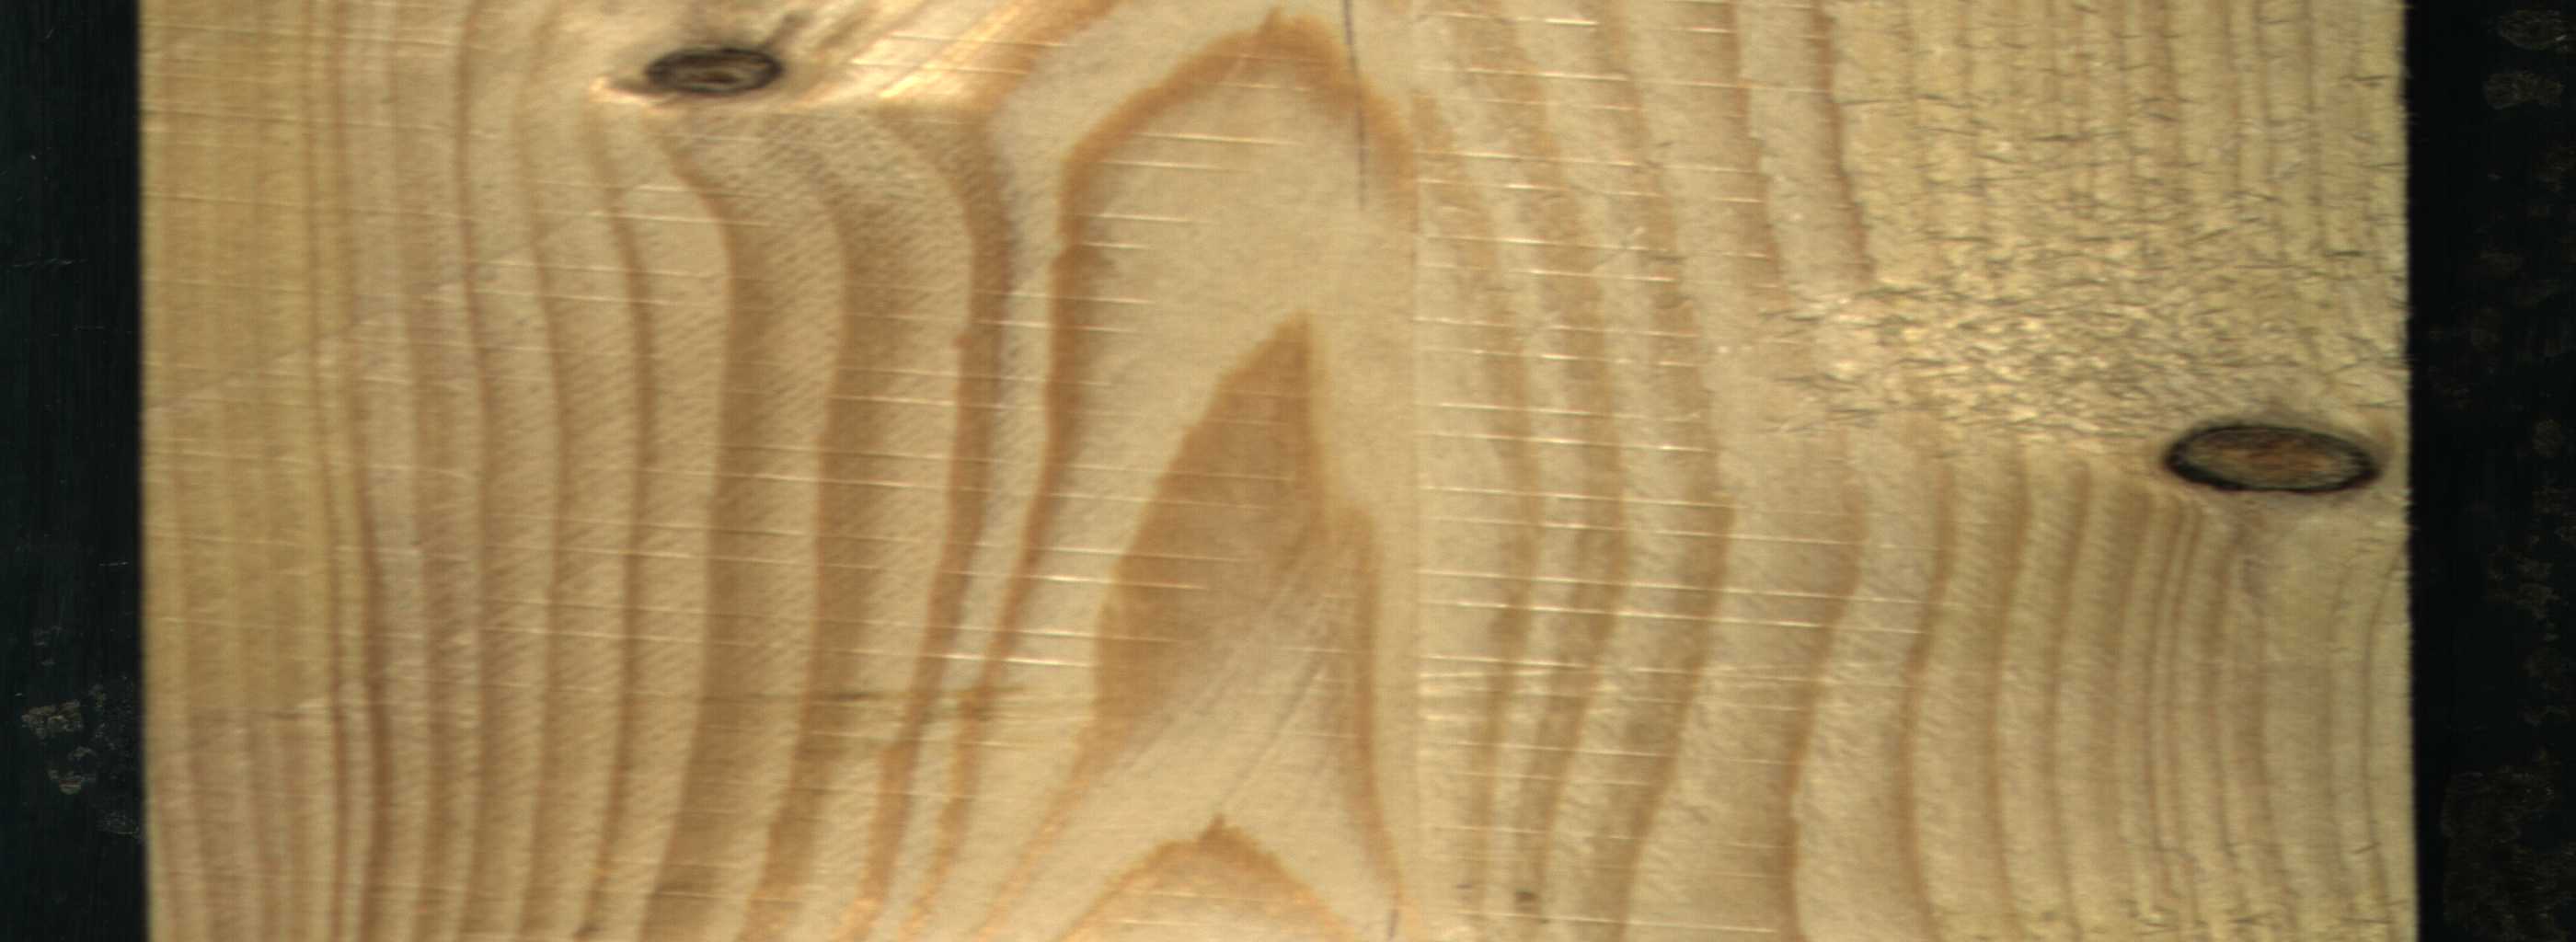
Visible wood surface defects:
Dead_Knot
Dead_Knot